Platform: macOS
Application: Arc Browser
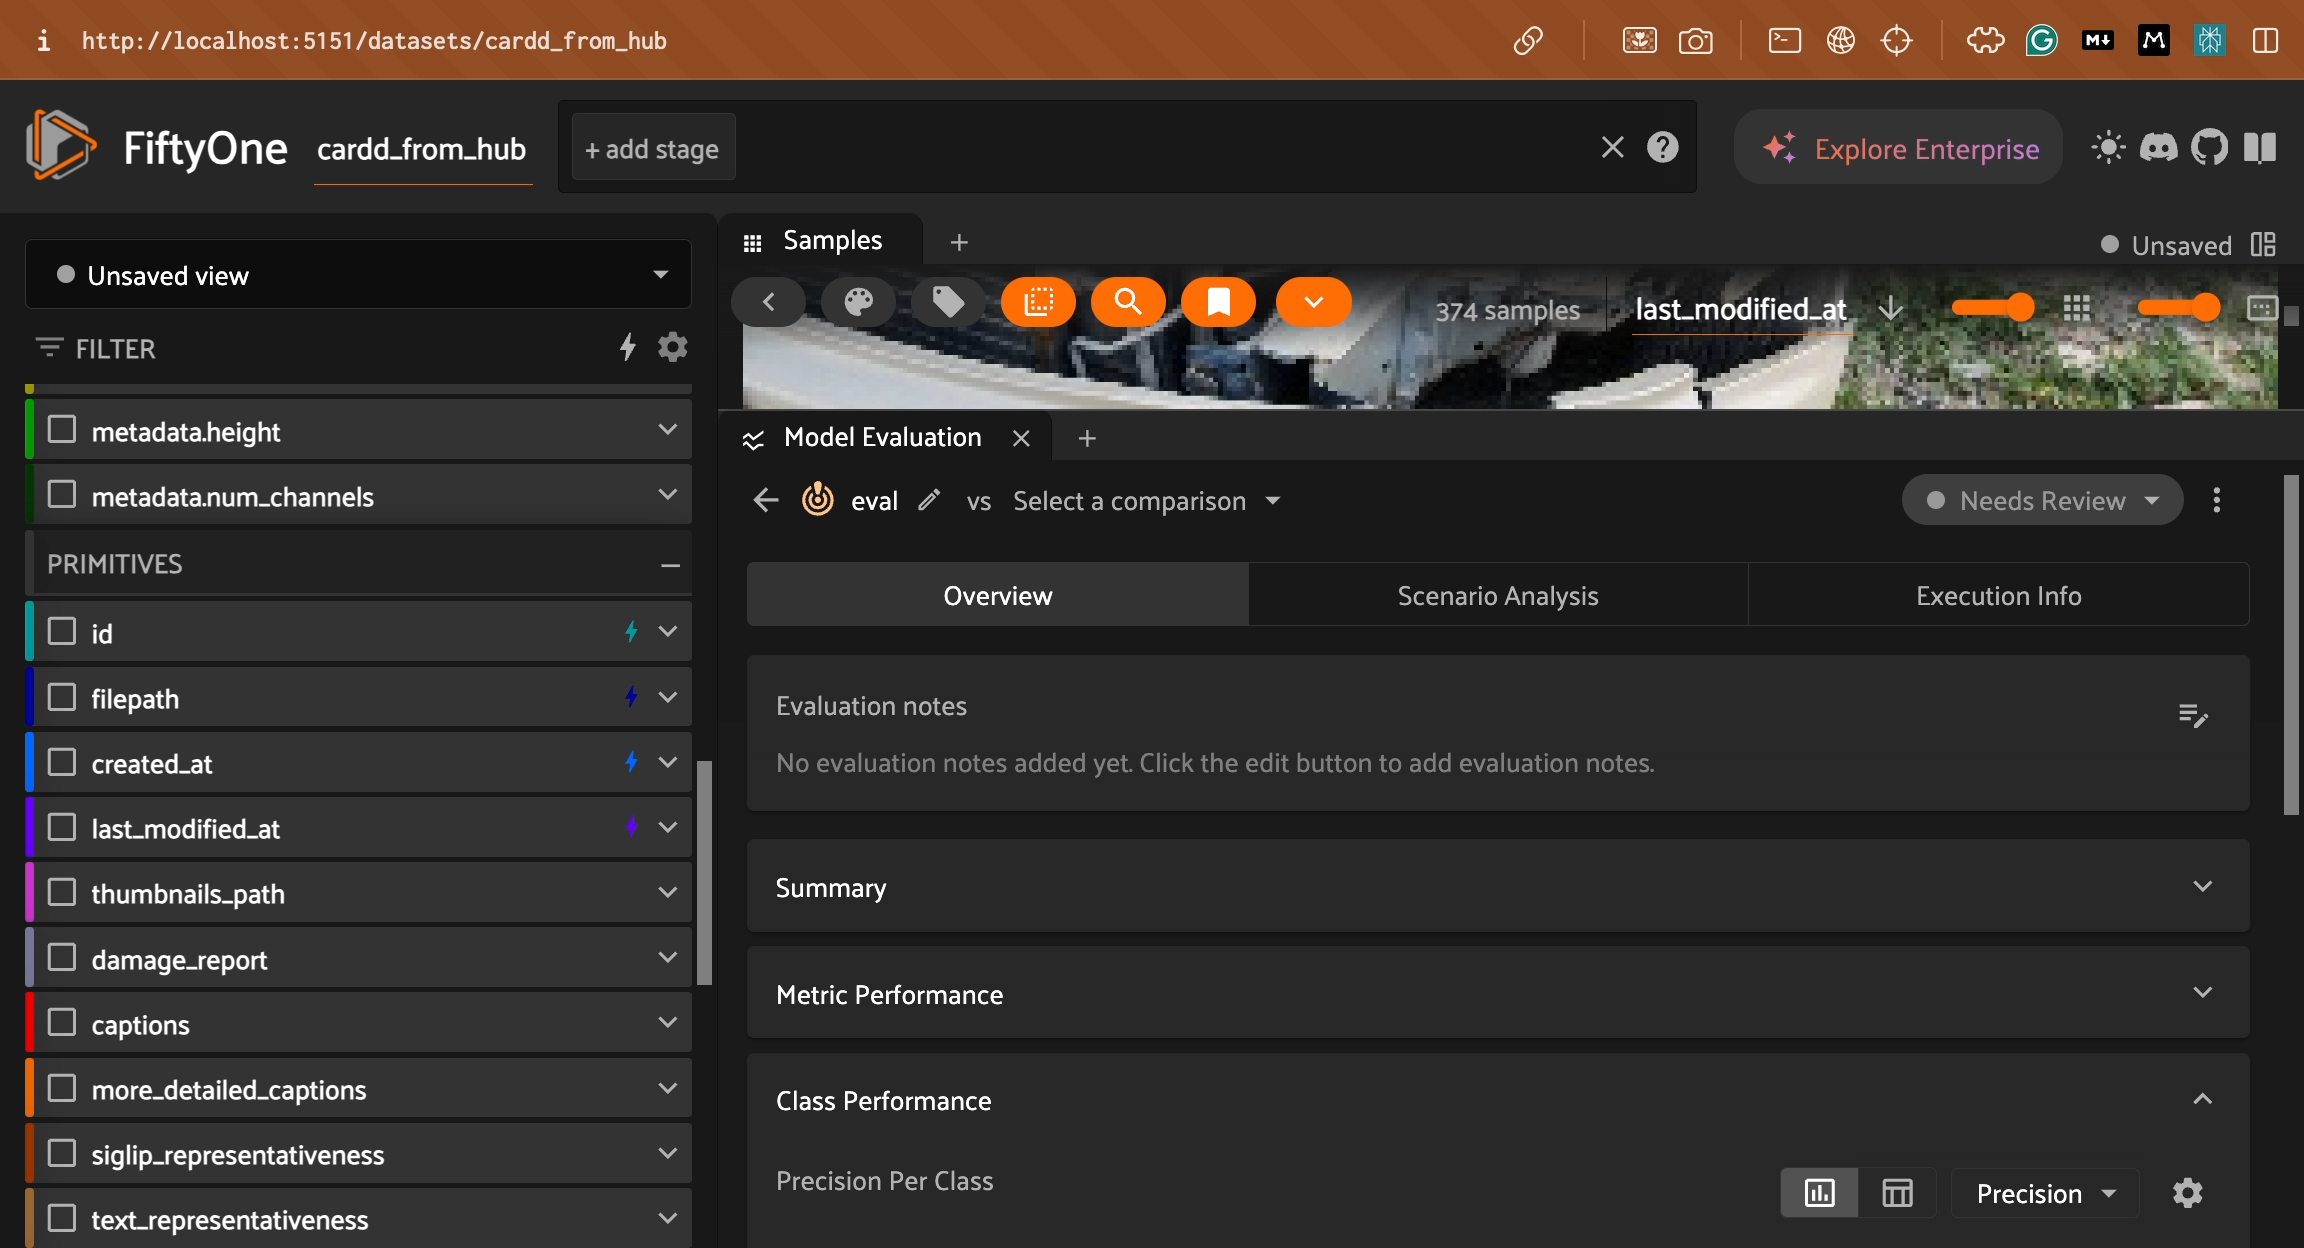
task_description: Switch to table view for per class performance
action_type: click
element_info: Icon
steps_since_start: 1

task_description: Open the settings menu in the the per class performance card of the model evaluation panel
action_type: click
element_info: Icon
steps_since_start: 1

task_description: Navigate to model evaluation panel home page
action_type: click
element_info: Icon
steps_since_start: 1

task_description: Switch to Scenario Analysis tab in Model Evaluation Panel
action_type: click
element_info: Menu Item
steps_since_start: 1

task_description: Switch to Execution Info tab in the Model Evaluation panel
action_type: click
element_info: Menu Item
steps_since_start: 1

task_description: Open the review status menu in the model evaluation panel
action_type: click
element_info: Menu Item
steps_since_start: 1

task_description: Expand the summary card in the Model Evaluation panel
action_type: click
element_info: Menu Item
steps_since_start: 1

task_description: Expand Metric performance card in the model evaluation panel
action_type: click
element_info: Menu Item
steps_since_start: 1

task_description: Minimize the per class performance card in the model evaluation panel
action_type: click
element_info: Menu Item
steps_since_start: 1